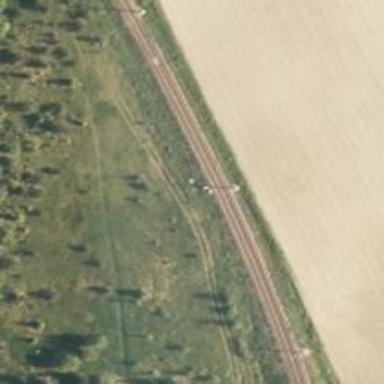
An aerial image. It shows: Railway signal with catenary mast.